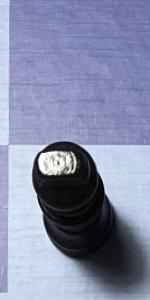
Label: King_Black